Question: I would like my plot axis title to include among the text a function that performs a calculation on some data.
For example here are some data
'''
a<-data.frame(time="1000",x=rnorm(10,12,3))
b<-data.frame(time="2000",x=rnorm(50,13,4))
c<-data.frame(time="3500",x=rnorm(50,12,4))
d<-data.frame(time="5000",x=rnorm(7,14,5))
e<-data.frame(time="7000",x=rnorm(20,10,3))
f<-data.frame(time="7500",x=rnorm(15,11,3))
g<-data.frame(time="9000",x=rnorm(15,10,5))
h<-data.frame(time="9500",x=rnorm(35,30,2))
i<-data.frame(time="10000",x=rnorm(30,28,4))
a2i<-rbind(a,b,c,d,e,f,g,h,i)
library(ggplot2)
a2i$time<-as.numeric(levels(a2i$time))[a2i$time]
ggplot(a2i,aes(time,x))+stat_smooth()+geom_point()+
# now let's try to put on a label with a function
# mixed in with the text
#
xlab("Time (total number of observations = paste(length(a2i$x))))")
#
# but that's no good, the function is not executed, just printed
# How can I get a function to work in the axis title?
'''

I'd like to keep "time" in the title as a constant, but have the function return different results as the data change. And get the parentheses in there as well.
I've had a go with paste() and expression(), but I'm not having much luck. Any tips would be greatly appreciated.
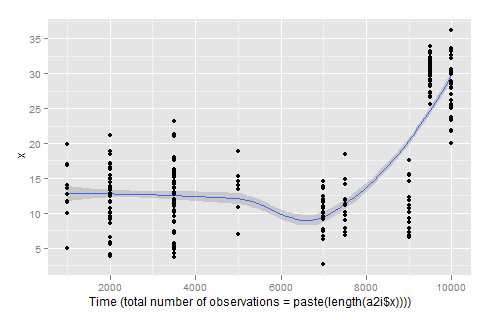
Answer: You should first build a string that contains the test you want,
with 'paste' or 'sprintf', and then feed it to 'xlab'.
In particular, 'paste' should not be inside the string.
'''
xlab( paste(
"Time (total number of observations = ",
length(a2i$x),
")",
sep=""
) )
# Equivalently
xlab( sprintf(
"Time (total number of observations = %s)",
length(a2i$x)
) )
'''